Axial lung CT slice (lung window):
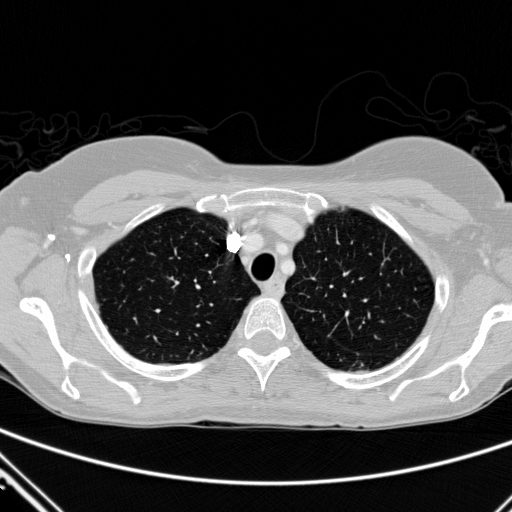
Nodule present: no